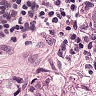
Metastatic tissue present: yes